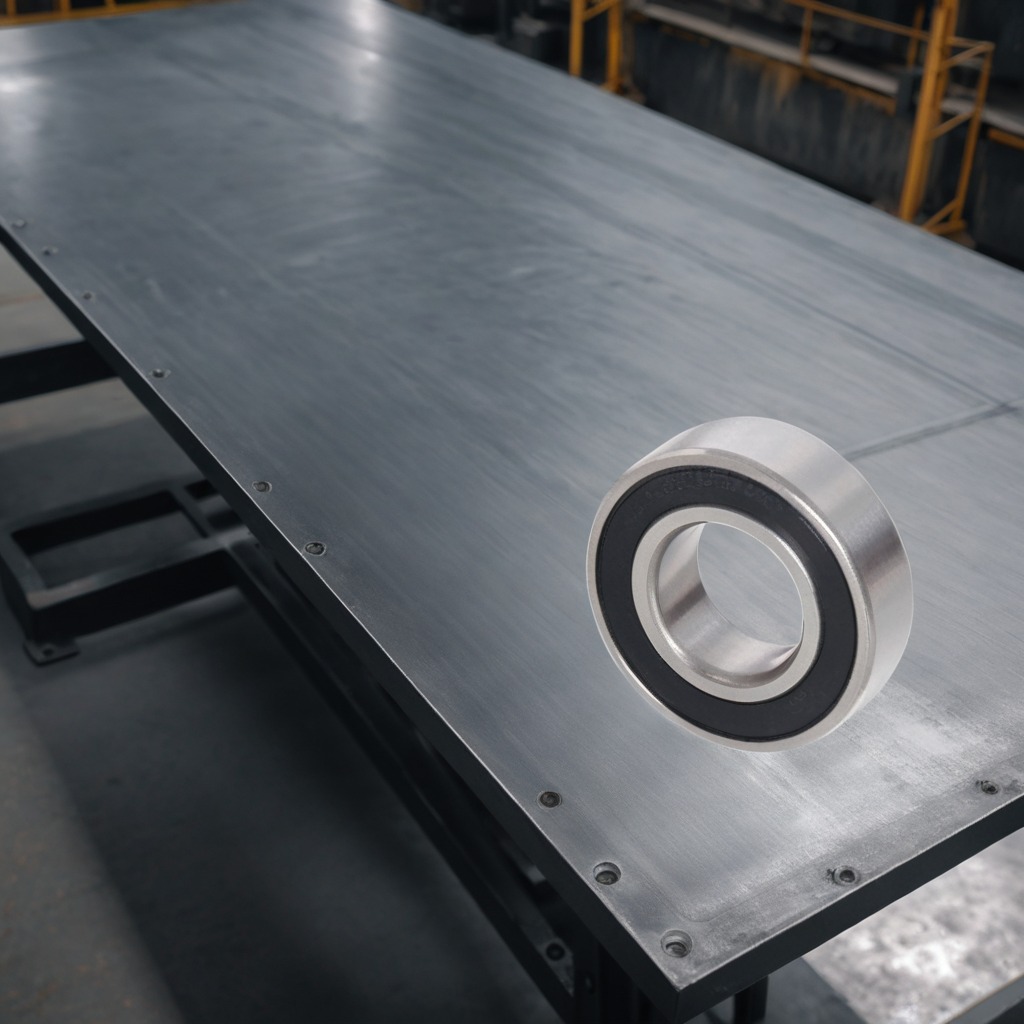
A metal ball bearing is lying on a cold steel table in a mining workshop.